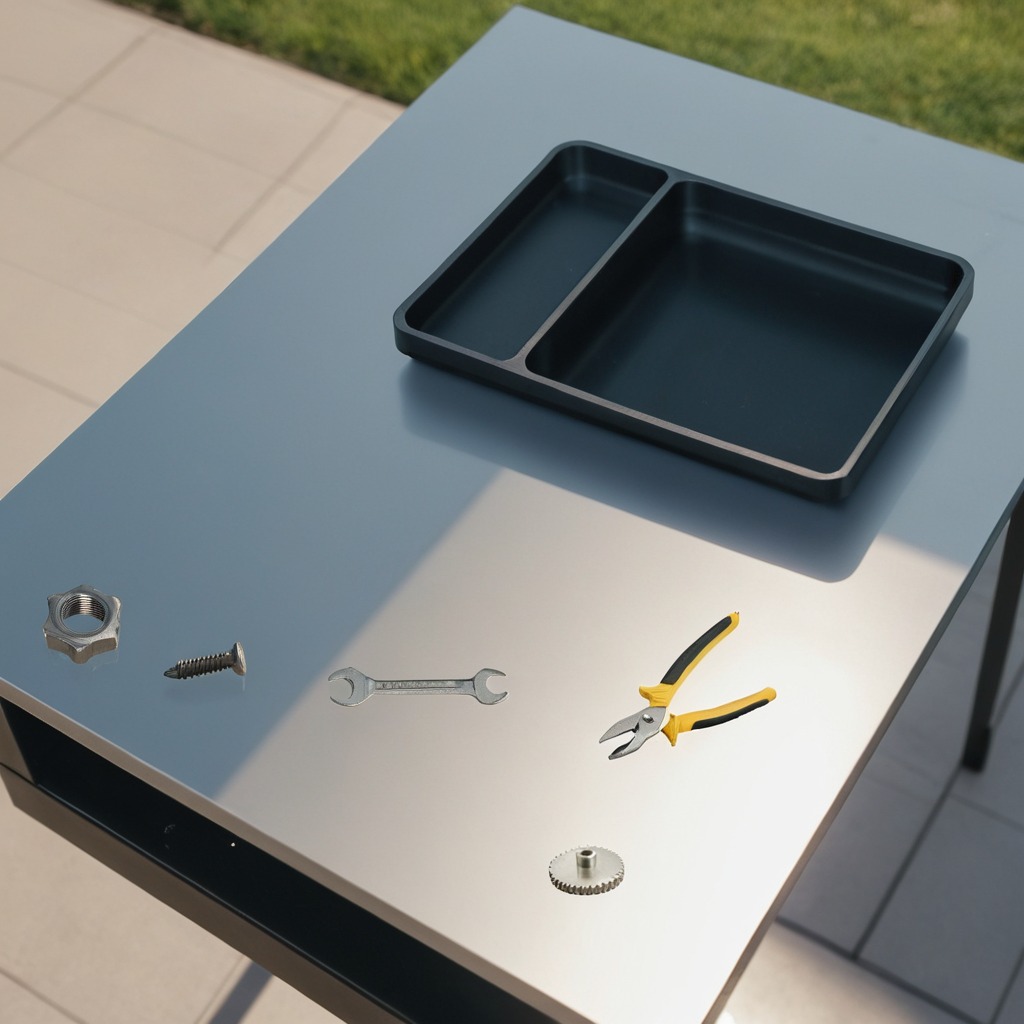
A steel gear with teeth, a metal machine screw, pliers, a metal nut, and a wrench are lying on the textured surface of the utility table.